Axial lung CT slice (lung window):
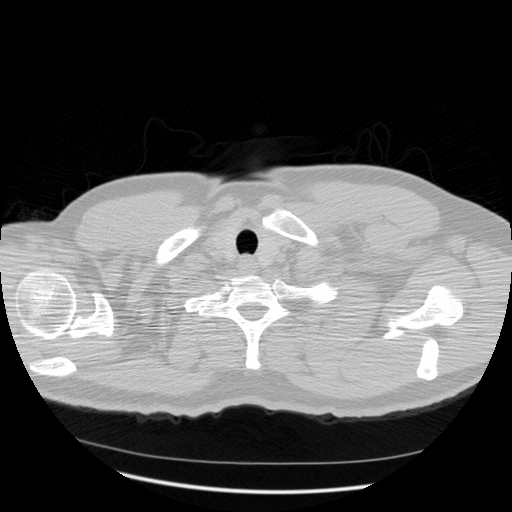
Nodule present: no